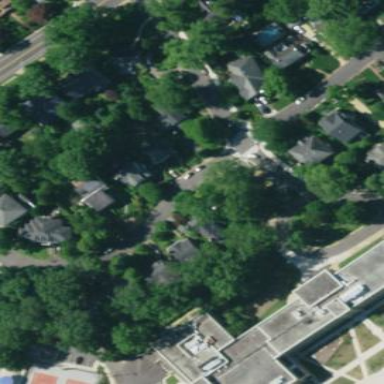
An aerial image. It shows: Residential area consisting of single-family homes.